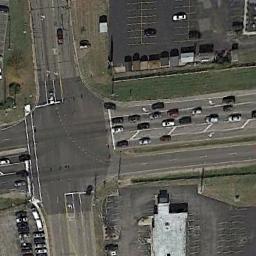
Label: intersection